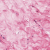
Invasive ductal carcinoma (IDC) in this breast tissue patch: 0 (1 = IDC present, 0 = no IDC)